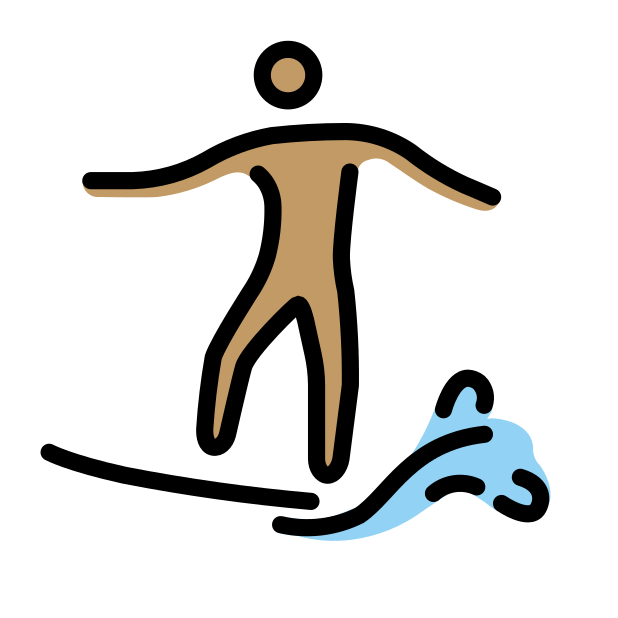
man surfing: medium skin tone